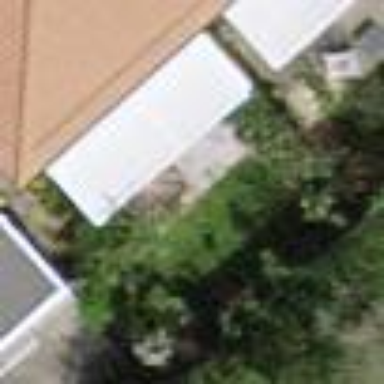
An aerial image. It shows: Garden enclosed by fence.